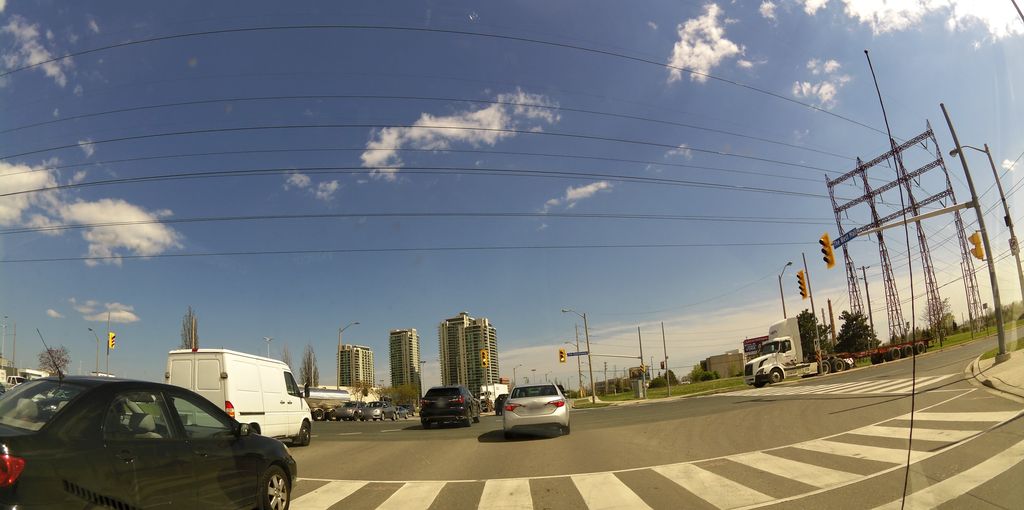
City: toronto